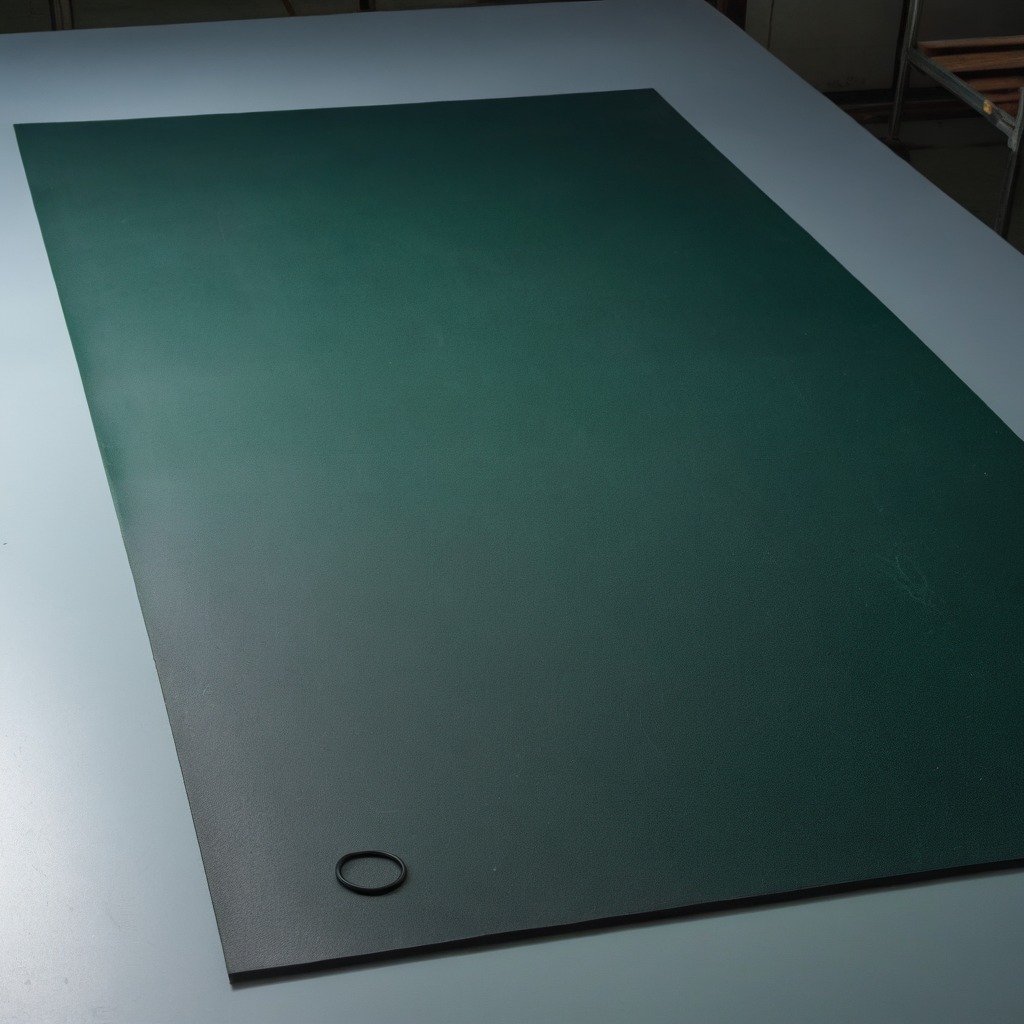
A rubber O-ring lying on a clean granite tabletop covered with a green rubber mat inside a workshop under bright overhead lighting crisp shadows high clarity worn but beneath the mat